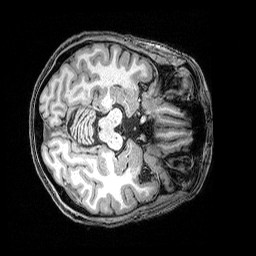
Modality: T1w
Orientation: axial
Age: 62
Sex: female
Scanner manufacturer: siemens
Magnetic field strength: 3 T
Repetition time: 2.5 s
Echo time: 0.00369 s